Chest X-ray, AP view. Patient: 54 years old, sex M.
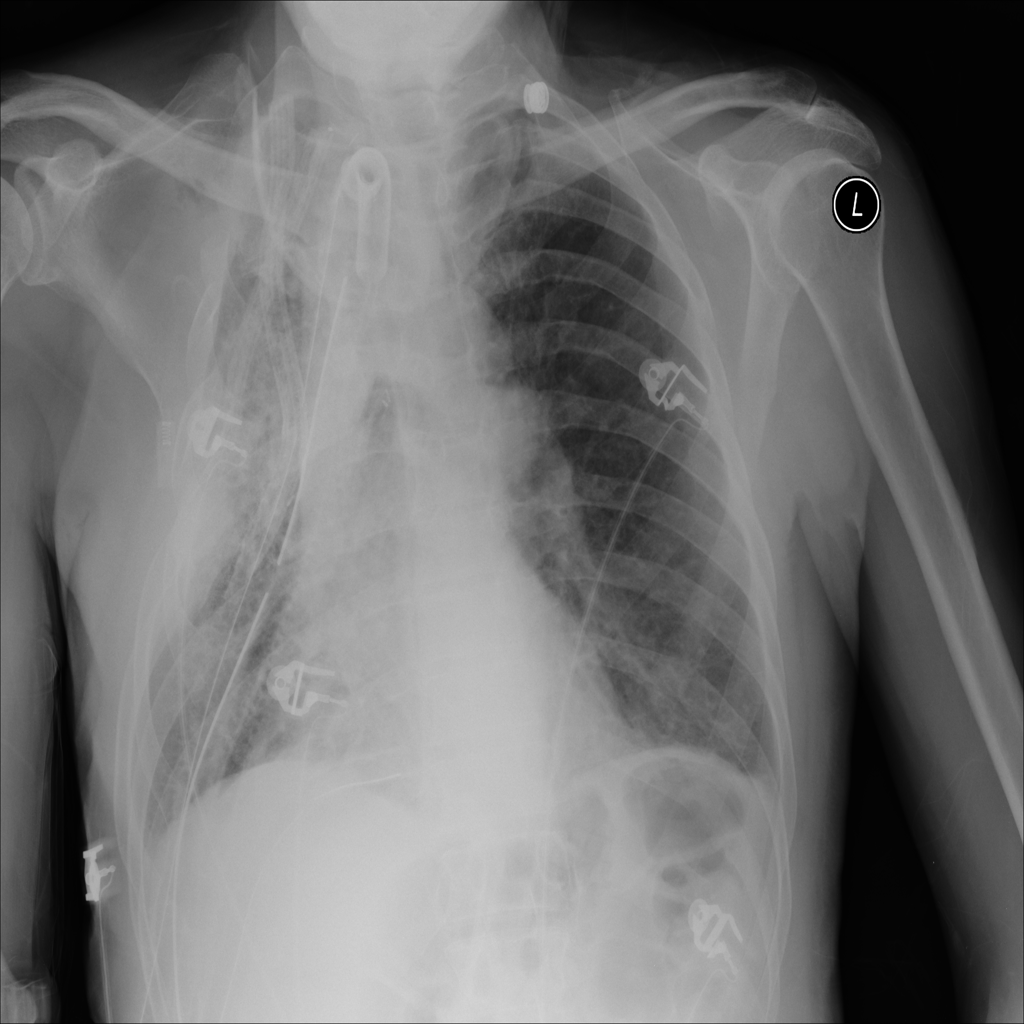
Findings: Emphysema, Infiltration